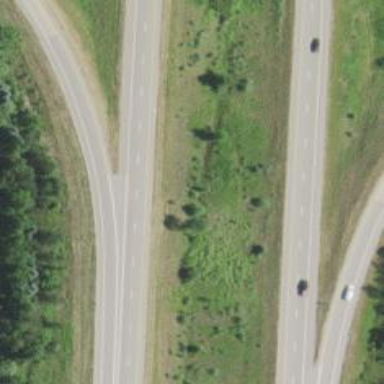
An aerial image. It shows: Asphalt motorway.